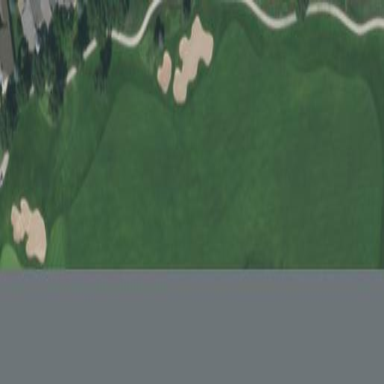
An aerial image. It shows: Scenic golf fairway.